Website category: university
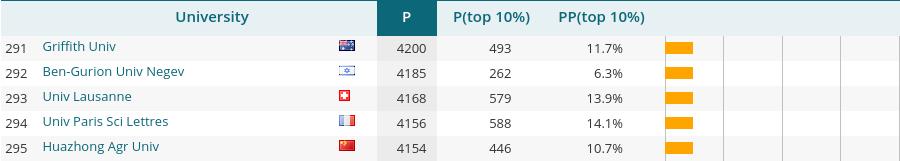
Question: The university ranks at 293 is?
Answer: Univ Lausanne

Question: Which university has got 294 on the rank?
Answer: Univ Paris Sci Lettres

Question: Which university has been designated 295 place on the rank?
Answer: Huazhong Agr Univ

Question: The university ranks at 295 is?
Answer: Huazhong Agr Univ

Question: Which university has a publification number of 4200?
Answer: Griffith Univ

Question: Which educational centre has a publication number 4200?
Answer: Griffith Univ

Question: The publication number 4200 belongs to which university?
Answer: Griffith Univ

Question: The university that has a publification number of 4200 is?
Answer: Griffith Univ

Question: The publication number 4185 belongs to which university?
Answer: Ben-Gurion Univ Negev

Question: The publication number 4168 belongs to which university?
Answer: Univ Lausanne

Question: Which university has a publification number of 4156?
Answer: Univ Paris Sci Lettres

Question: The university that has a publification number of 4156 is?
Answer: Univ Paris Sci Lettres

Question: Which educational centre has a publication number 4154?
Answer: Huazhong Agr Univ

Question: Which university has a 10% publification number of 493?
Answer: Griffith Univ

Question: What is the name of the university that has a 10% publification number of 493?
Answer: Griffith Univ

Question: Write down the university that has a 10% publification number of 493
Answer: Griffith Univ

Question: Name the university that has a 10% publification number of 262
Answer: Ben-Gurion Univ Negev

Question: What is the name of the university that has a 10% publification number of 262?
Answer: Ben-Gurion Univ Negev

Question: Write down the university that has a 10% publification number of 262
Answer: Ben-Gurion Univ Negev

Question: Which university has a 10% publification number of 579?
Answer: Univ Lausanne

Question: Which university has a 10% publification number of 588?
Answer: Univ Paris Sci Lettres

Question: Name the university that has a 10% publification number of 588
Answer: Univ Paris Sci Lettres

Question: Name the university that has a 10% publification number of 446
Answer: Huazhong Agr Univ

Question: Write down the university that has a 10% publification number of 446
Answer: Huazhong Agr Univ